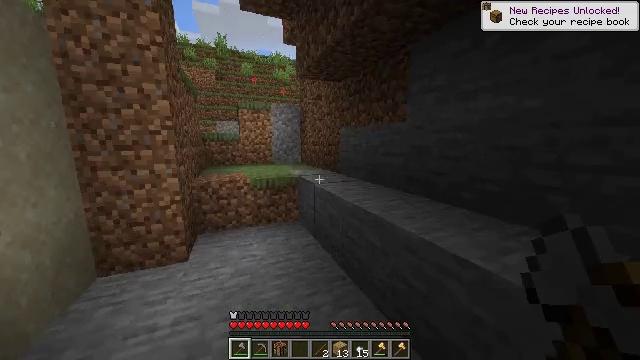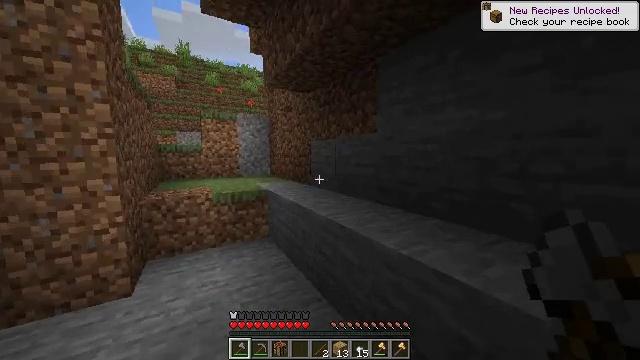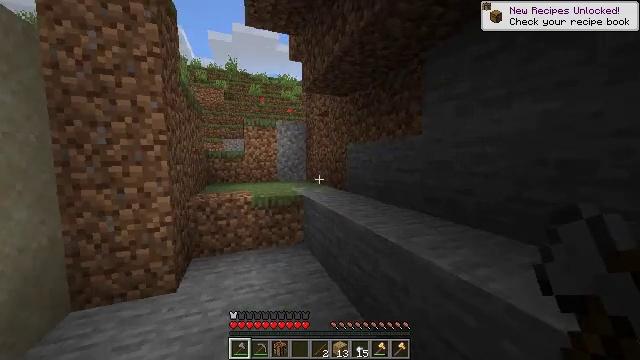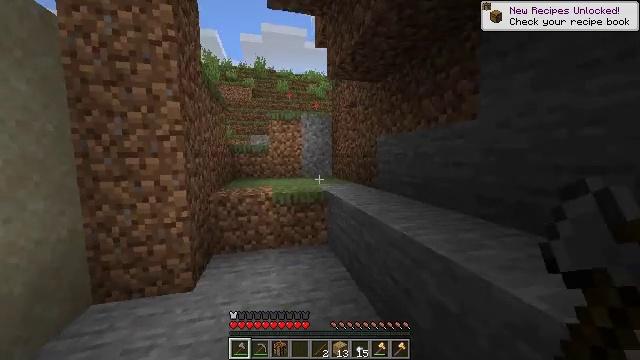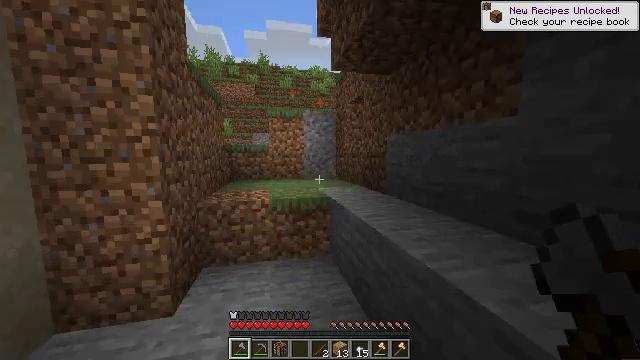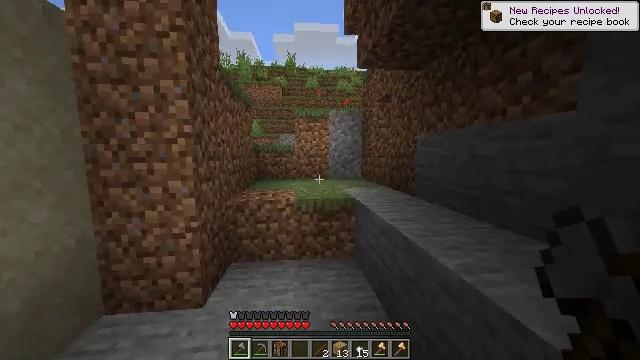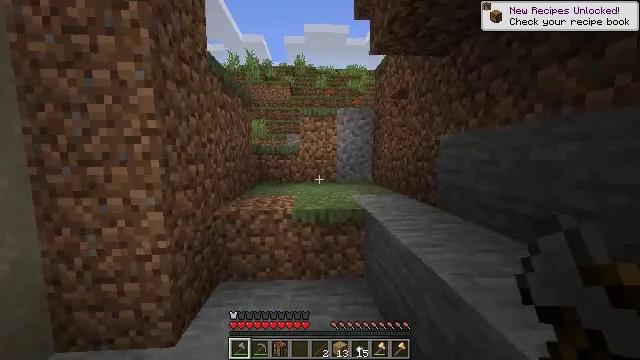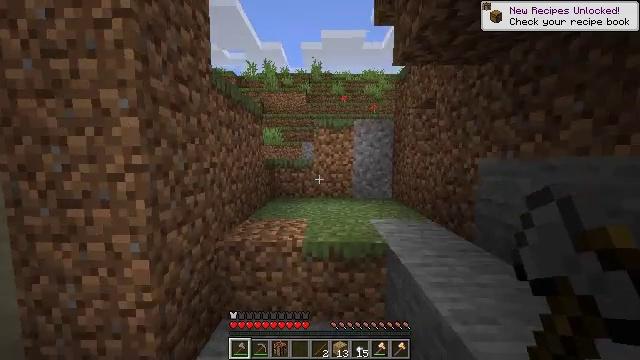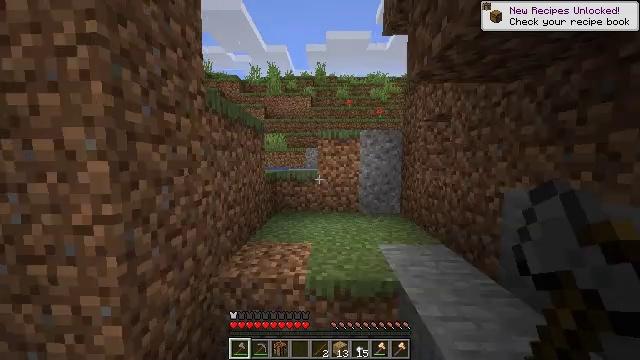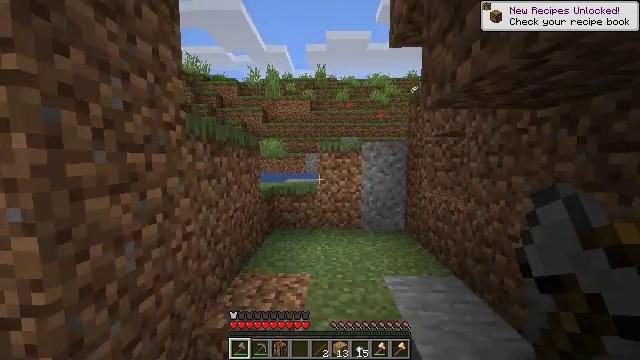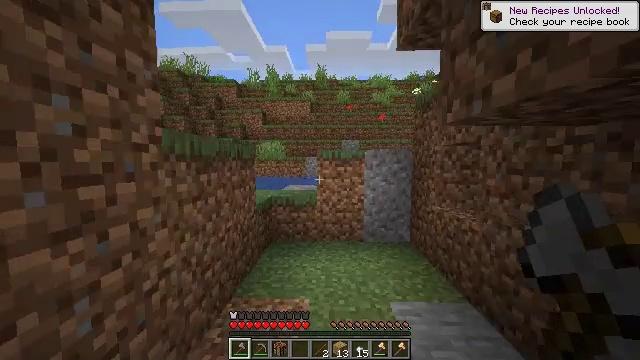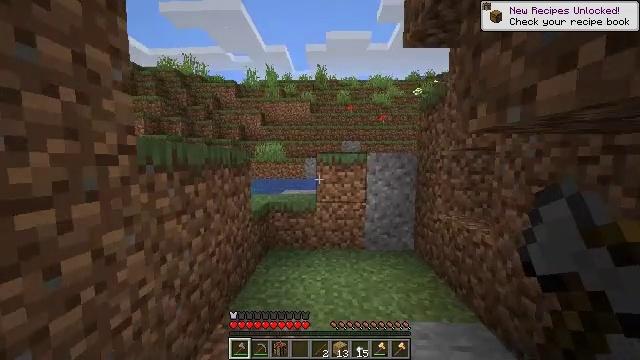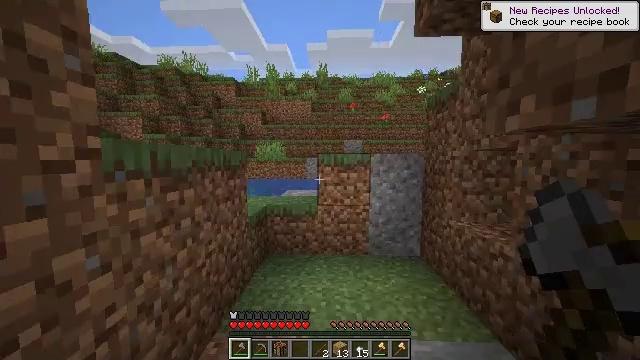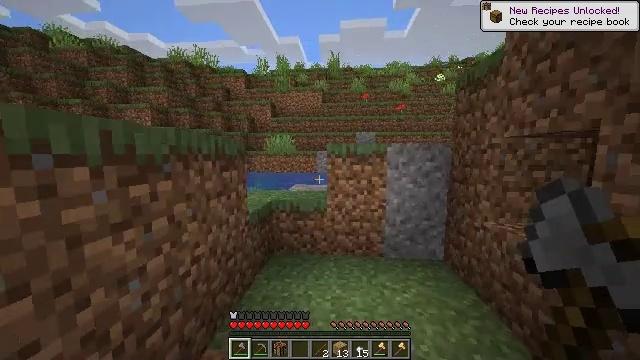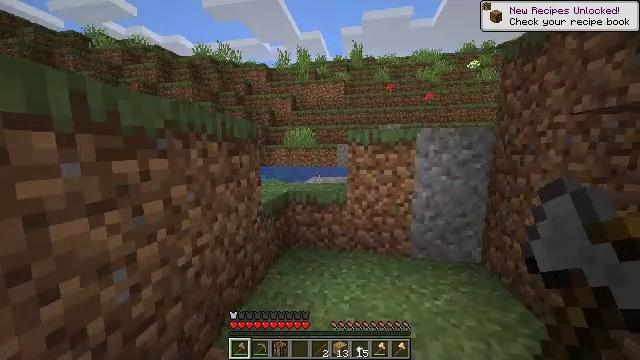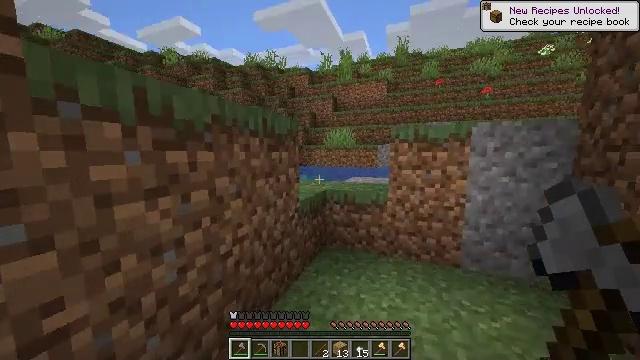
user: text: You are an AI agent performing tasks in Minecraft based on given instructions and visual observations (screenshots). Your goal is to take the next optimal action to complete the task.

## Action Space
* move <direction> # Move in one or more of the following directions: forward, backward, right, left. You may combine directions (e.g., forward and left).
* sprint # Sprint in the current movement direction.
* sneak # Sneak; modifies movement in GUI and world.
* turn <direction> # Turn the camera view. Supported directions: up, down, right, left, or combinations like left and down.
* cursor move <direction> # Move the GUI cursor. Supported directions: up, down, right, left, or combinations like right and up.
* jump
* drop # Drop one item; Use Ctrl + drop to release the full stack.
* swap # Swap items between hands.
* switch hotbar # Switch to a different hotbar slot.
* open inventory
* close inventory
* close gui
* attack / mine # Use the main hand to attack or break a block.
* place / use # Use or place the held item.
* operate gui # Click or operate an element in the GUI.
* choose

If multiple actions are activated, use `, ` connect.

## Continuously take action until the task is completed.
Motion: motion action
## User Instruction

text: Mine acacia log from the tree's trunk.
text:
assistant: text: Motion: move forward, sprint, turn right and up
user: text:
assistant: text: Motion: move forward, sprint, turn left and up
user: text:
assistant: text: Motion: move forward, sprint, turn left
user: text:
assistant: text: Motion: move forward, sprint, turn left
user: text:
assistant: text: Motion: move forward, sprint, turn left
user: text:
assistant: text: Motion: move forward, sprint, turn left
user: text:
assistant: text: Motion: move forward, sprint, turn left, jump
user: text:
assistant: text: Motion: move forward, sprint, turn left, jump
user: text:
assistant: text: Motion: move forward, sprint, jump
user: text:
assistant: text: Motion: move forward, sprint, jump
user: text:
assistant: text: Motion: move forward, sprint, jump
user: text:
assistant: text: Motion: move forward, sprint, jump
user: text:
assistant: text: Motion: move forward, sprint, turn left and down, jump
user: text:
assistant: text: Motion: move forward, sprint, turn left and down, jump
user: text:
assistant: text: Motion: move forward, sprint, turn left, jump
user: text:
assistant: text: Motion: move forward, sprint, jump
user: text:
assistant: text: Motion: move forward, sprint, jump
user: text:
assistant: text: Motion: move forward, sprint, jump
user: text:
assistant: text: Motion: move forward, sprint, jump
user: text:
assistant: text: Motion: move forward, sprint, jump
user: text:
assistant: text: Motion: move forward, sprint, jump
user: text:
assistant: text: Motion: move forward, sprint, turn right and down, jump
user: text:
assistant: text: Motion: move forward, sprint, turn right, jump
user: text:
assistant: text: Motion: move forward, sprint, jump
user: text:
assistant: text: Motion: move forward, sprint, jump
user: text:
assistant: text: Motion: move forward, sprint, turn right, jump
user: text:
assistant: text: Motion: move forward, sprint, turn right, jump
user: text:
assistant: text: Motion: move forward, sprint, turn right, jump
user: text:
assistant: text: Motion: move forward, sprint, jump
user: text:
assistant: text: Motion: move forward, sprint, turn down, jump